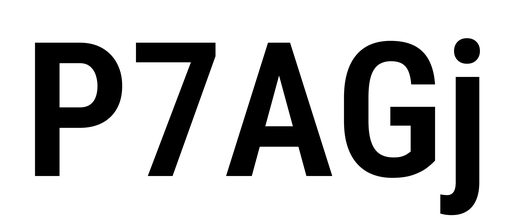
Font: Roboto_Condensed_SemiBold